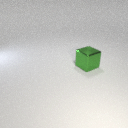
large green metal cube